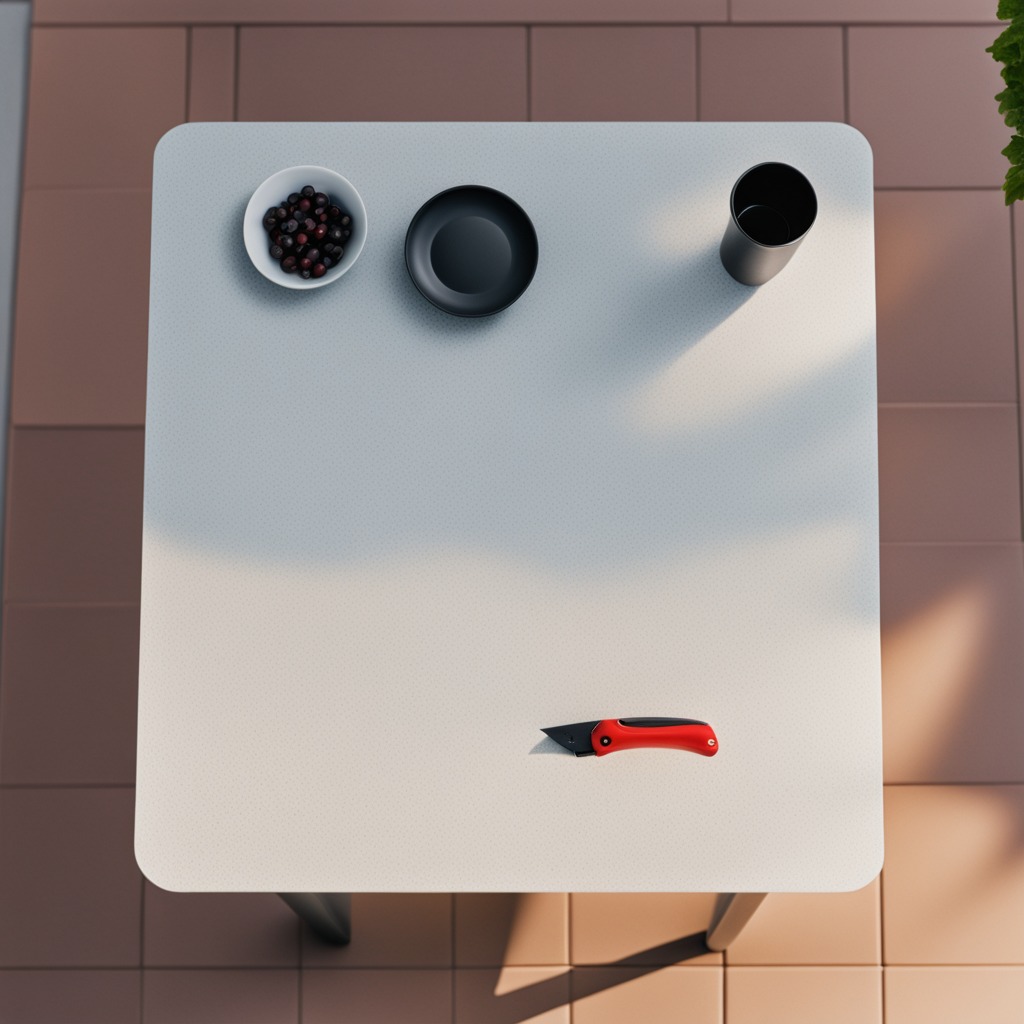
A utility knife is lying on the table.